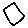
Label: hexagon